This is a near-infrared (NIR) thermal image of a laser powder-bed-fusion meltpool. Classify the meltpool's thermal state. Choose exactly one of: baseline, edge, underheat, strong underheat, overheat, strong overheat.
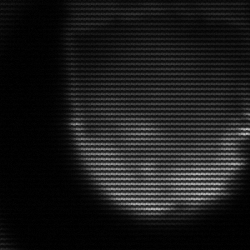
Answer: edge